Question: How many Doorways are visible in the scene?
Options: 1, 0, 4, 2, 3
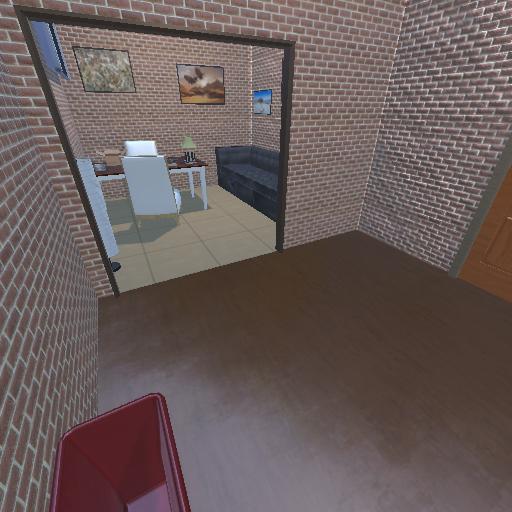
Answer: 1